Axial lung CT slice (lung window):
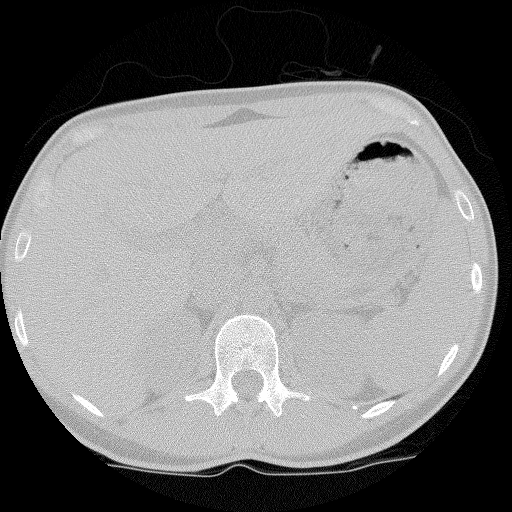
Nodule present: no